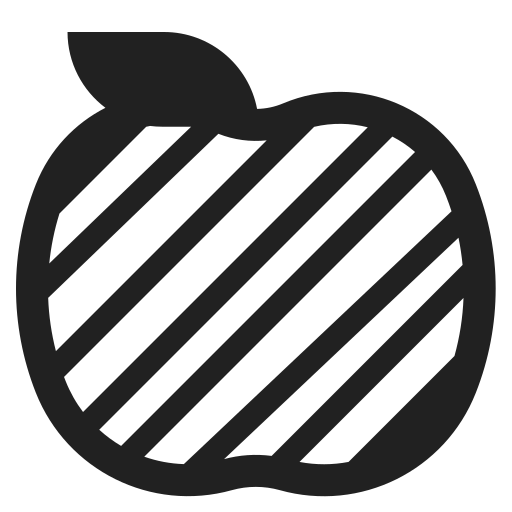
green apple high contrast